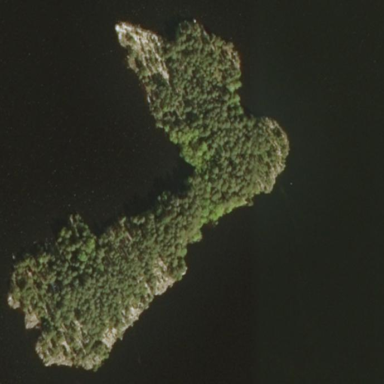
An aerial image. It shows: Island.